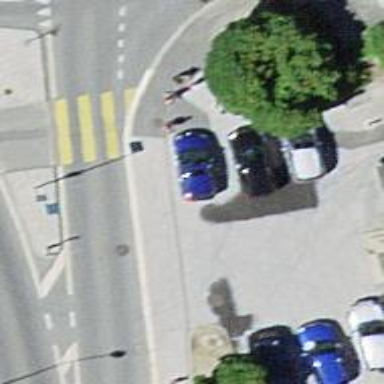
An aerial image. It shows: Sidewalk along the footway.